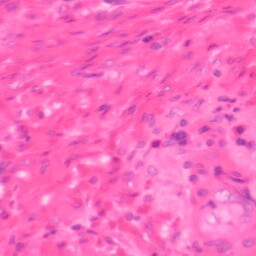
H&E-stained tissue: Colon